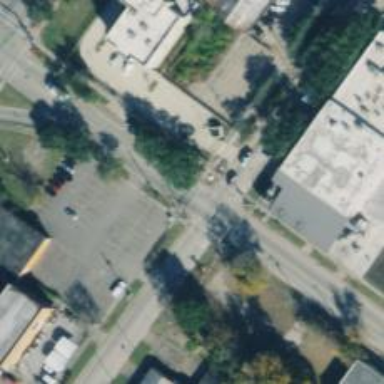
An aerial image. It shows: Crossing with marked lines on the road.